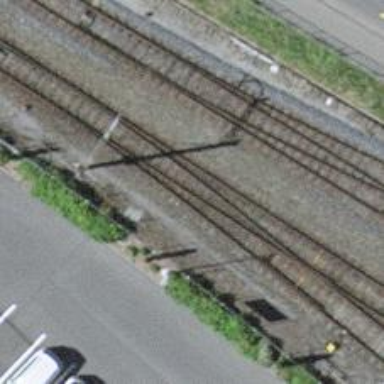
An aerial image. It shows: Single-track railway siding with electrified contact lines.